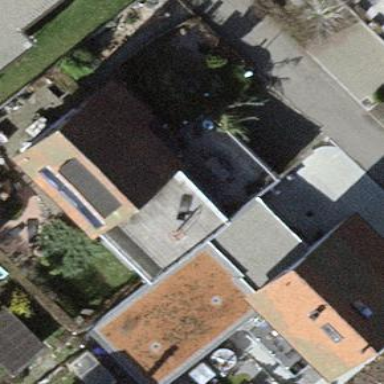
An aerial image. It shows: Part of building with flat dark gray roof.